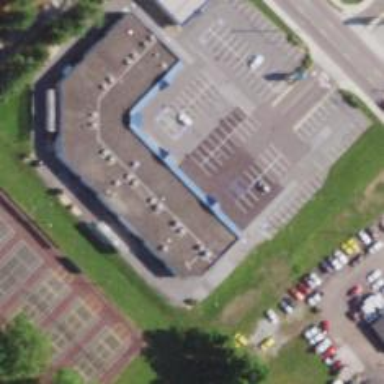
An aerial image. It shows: Clinic.